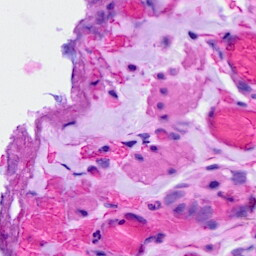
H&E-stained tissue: Ovarian